【题型】解答题　【知识点】平面几何　【难度】easy
已知：

(1) 初步思考：如图1, 在 $\triangle PCB$ 中, 已知 $PB = 2$, $BC = 4$, $N$ 为 $BC$ 上一点且 $BN = 1$, 试说明：$PN = \frac{1}{2}PC$

(2) 问题提出：如图2, 已知正方形 $ABCD$ 的边长为4, 圆 $B$ 的半径为2, 点 $P$ 是圆 $B$ 上的一个动点, 求 $PD + \frac{1}{2}PC$ 的最小值。

(3) 推广运用：如图3, 已知菱形 $ABCD$ 的边长为4, $\angle B = 60^\circ$, 圆 $B$ 的半径为2, 点 $P$ 是圆 $B$ 上的一个动点, 求 $PD - \frac{1}{2}PC$ 的最大值。
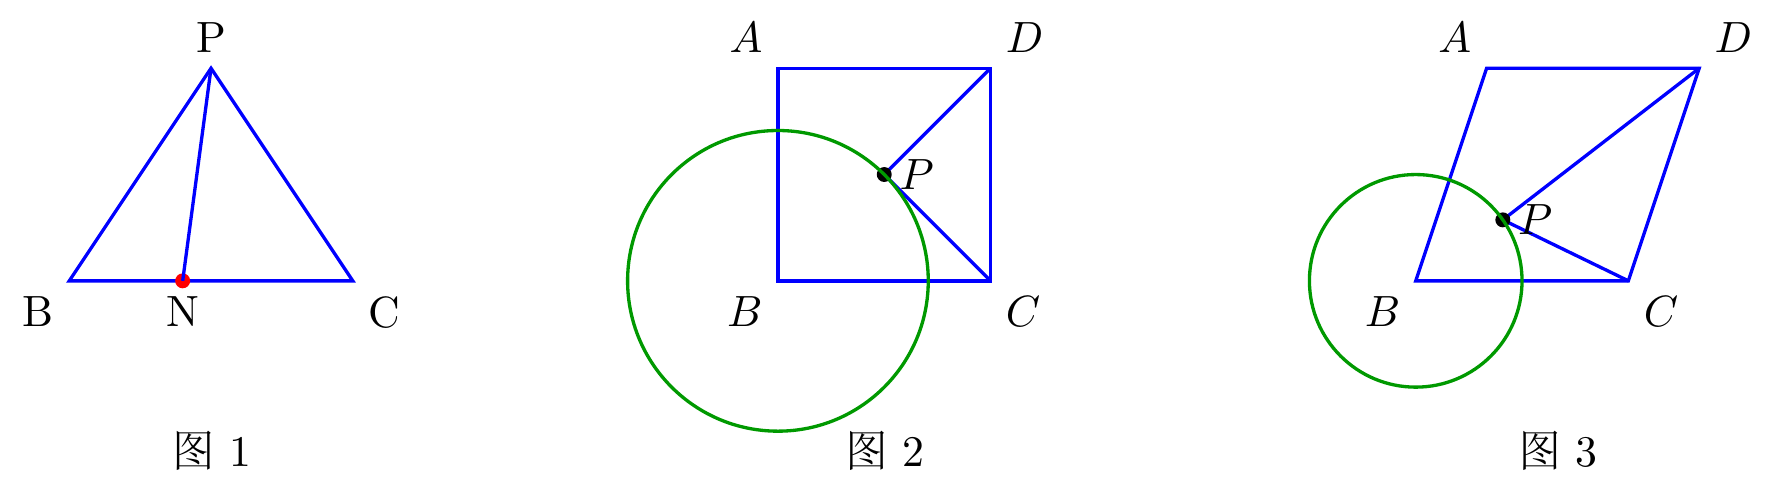
【解答】
解：(1) $\because PB = 2$, $BN = 1$, $BC = 4$,

$\therefore PB^2 = 4$, $BN \cdot BC = 4$,

$\therefore PB^2 = BN \cdot BC$,

$\therefore \frac{BN}{BP} = \frac{BP}{BC}$,

$\because \angle PBN = \angle CBP$,

$\therefore \triangle PBN \sim \triangle CBP$,

$\therefore \frac{PN}{PC} = \frac{BN}{BP} = \frac{1}{2}$,

$\therefore PN = \frac{1}{2}PC$；

(2) 在 $BC$ 上取一点 $G$, 使得 $BG = 1$,

$\frac{PB}{BG} = \frac{2}{1} = 2$, $\frac{BC}{PB} = \frac{4}{2} = 2$,

$\therefore \frac{PB}{BG} = \frac{BC}{PB}$,

$\because \angle PBG = \angle PBC$,

$\therefore \triangle PBG \sim \triangle CBP$,

$\therefore \frac{PG}{PC} = \frac{BG}{PB} = \frac{1}{2}$,

$\therefore PG = \frac{1}{2}PC$,

$\therefore PD + \frac{1}{2}PC = DP + PG$,

$\therefore DP + PG \geq DG$,

$\therefore$ 当 $D$、$P$、$G$ 共线时, $PD + \frac{1}{2}PC$ 的值最小,

$\therefore$ 最小值为：$DG = \sqrt{4^2 + 3^2} = 5$；

(3) 在 $BC$ 上取一点 $G$, 使得 $BG = 1$, 作 $DF \perp BC$ 于 $F$,

与 (2) 同理, 可证 $PG = \frac{1}{2}PC$,

在 Rt$\triangle CDF$ 中, $\angle DCF = 60^\circ$, $CD = 4$,

$\therefore DF = CD \cdot \sin 60^\circ = 2\sqrt{3}$, $CF = 2$,

在 Rt$\triangle GDF$ 中, $DG = \sqrt{(2\sqrt{3})^2 + 5^2} = \sqrt{37}$,

$\therefore PD - \frac{1}{2}PC = PD - PG \leq DG$,

当点 $P$ 在 $DG$ 的延长线上时, $PD - \frac{1}{2}PC$ 的值最大,

$\therefore$ 最大值为：$DG = \sqrt{37}$。
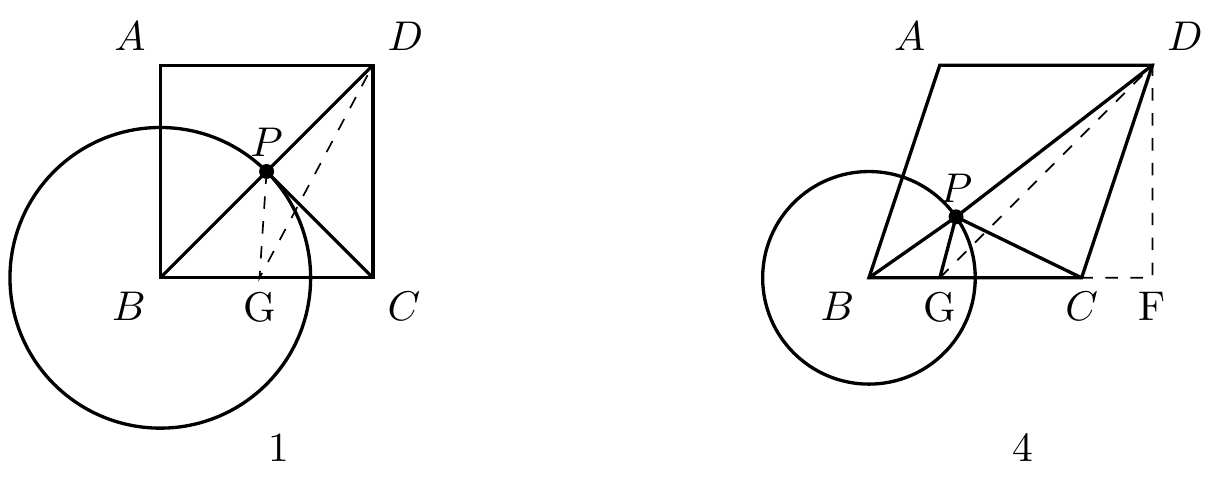